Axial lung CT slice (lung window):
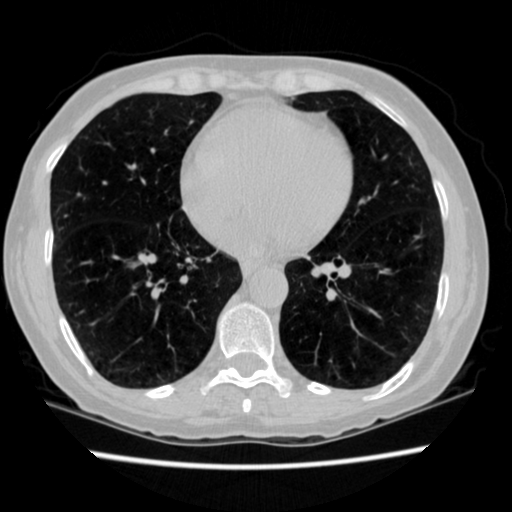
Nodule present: no